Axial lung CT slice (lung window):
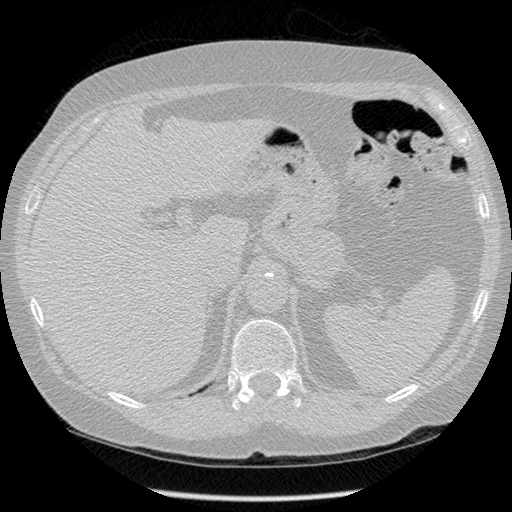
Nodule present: no